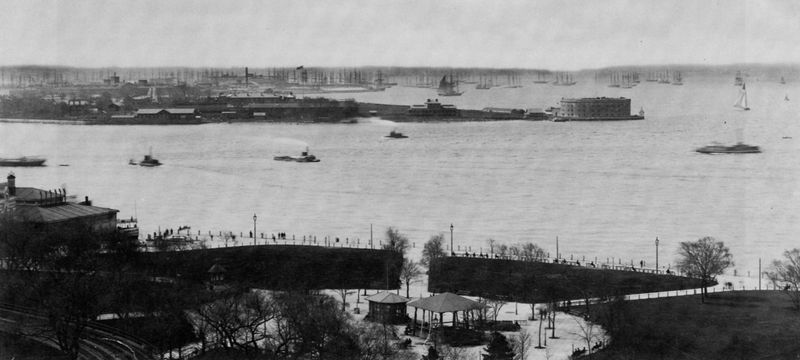
Titel: Der Battery Park in Manhattan
Künstler: Amerikanischer Photograph
Schlagwörter: meer, wasser, weiß, bäume, see, ufer, schwarz, dach, gebäude, park, weg, wiese, leute, häuser, brücke, rauch, wege, insel, boote, schiffe, segelschiffe, ansicht, dächer, winter, platz, hafen, masten, segelboote, foto, fotografie, panorama, photographie, festung, schwarzweiss, photo, eisenbahn, uferpromenade, pavillon, spaziergänger, gebäide, pavilon